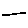
Label: line